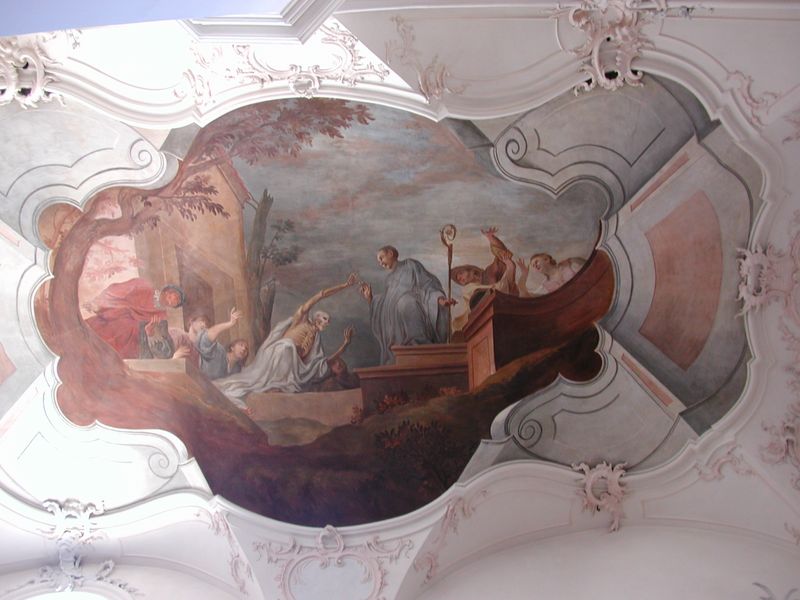
Titel: Deckenfresken im St. Fridolinsmünster in Bad Säckingen
Künstler: Franz Joseph Spiegler
Standort: Bad Säckingen, St. Fridolinsmünster (EU - D - BW)
Schlagwörter: baum, blau, mann, menschen, licht, männer, weiss, haus, architektur, tod, gewand, decke, rosa, stab, kuppel, könig, papst, wandmalerei, stuck, skelett, fresko, hirtenstab, gips, fresco, deckenmalerei, rocaille, deckenfresko, bischoff, pest, roccaile, secco